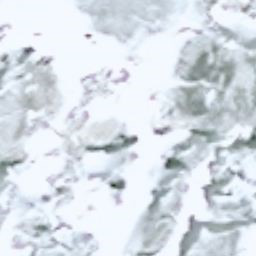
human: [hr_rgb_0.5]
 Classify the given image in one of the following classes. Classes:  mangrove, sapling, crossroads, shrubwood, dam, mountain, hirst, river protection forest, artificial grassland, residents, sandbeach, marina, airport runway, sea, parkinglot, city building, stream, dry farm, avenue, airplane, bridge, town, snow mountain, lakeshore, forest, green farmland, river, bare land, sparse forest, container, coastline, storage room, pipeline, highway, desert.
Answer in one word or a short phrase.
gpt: snow mountain